Question: My code is below:
'''
int* smallerNumbersThanCurrent(int* nums, int numsSize, int* returnSize){
int count;
int* out = malloc(500);
int i, j;
for(i = 0; i < numsSize; ++i){
count = 0;
for(j = 0; j < numsSize; ++j){
if(nums[i] > nums[j]){
count++;
}
}
*(out + i) = count;
}
return out;
}
'''
and the error messages are below

Actually, this heap-buffer-overflow kept coming up when I've solved the problems on Leetcode. even if it works well in Terminal on Mac.
will appreciate any comments or helps on it!
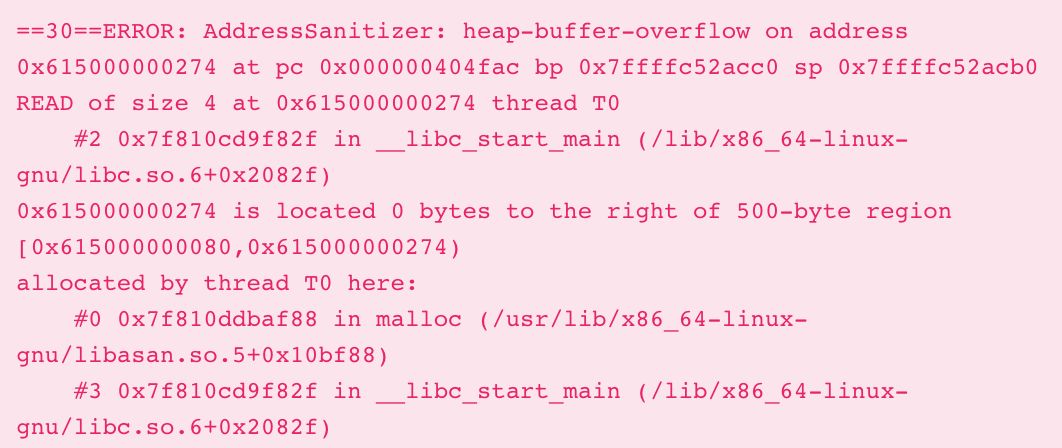
Answer: At first, you don't check malloc function.
Secondly, the argument 'returnSize' is not used in this function.
Your function will be failed if 'numsSize > (500/ sizeof(int))'
May be the code below can help you
'''
int* smallerNumbersThanCurrent(int* nums, int numsSize){
int count;
int* out = malloc(numsSize * sizeof(int));
if (out) {
fprintf(stderr, "%s: malloc failed
", __func__);
exit(EXIT_FAILURE);
}
for(int i = 0; i < numsSize; ++i){
count = 0;
for(int j = 0; j < numsSize; ++j){
if(nums[i] > nums[j]){
count++;
}
}
*(out + i) = count;
}
return out;
}
'''